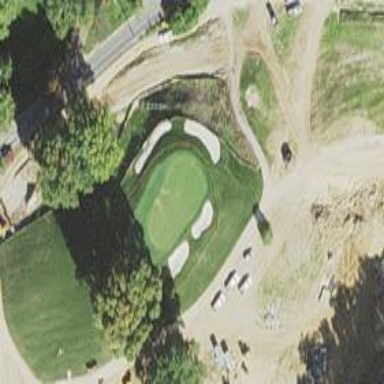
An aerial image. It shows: View of golf hole.